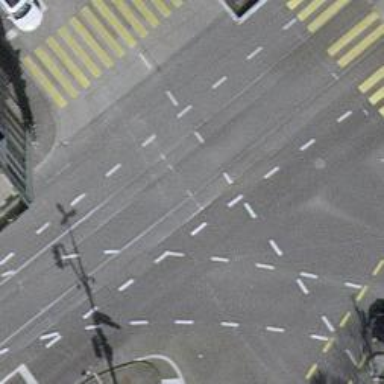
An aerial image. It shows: Road with traffic signals.